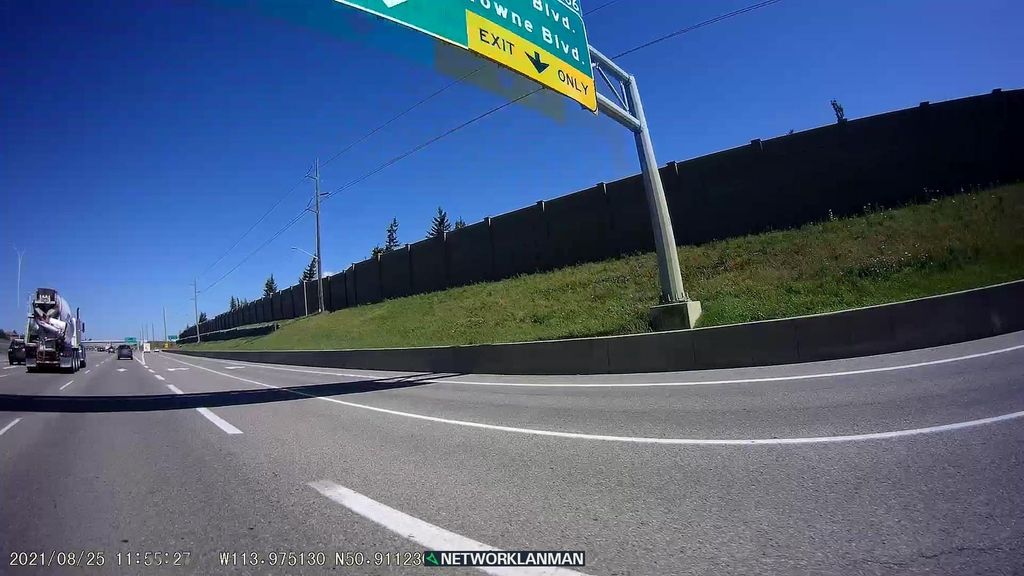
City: calgary